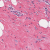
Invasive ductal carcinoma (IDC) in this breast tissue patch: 0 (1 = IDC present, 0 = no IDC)